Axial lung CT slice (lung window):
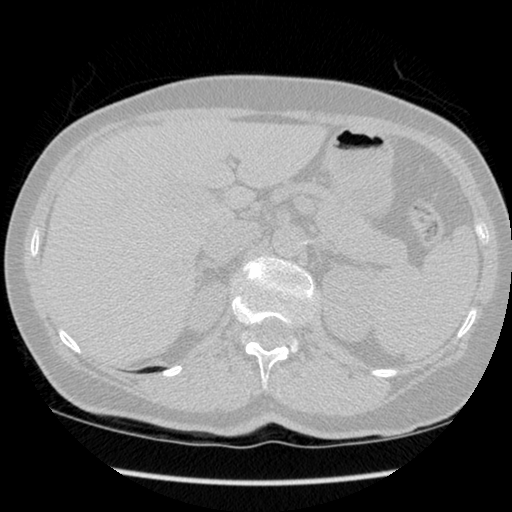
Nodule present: no